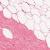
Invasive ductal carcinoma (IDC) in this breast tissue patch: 0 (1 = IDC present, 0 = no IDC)